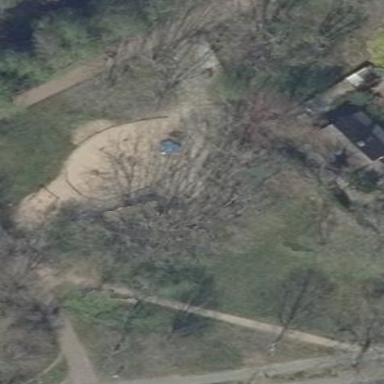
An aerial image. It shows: Playground area for leisure activities on the land.